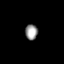
Tissue: prostate
Cell type: T cells
Senescence score: 0.3402
Nuclear area (px): 189
Mean DAPI intensity: 151.709